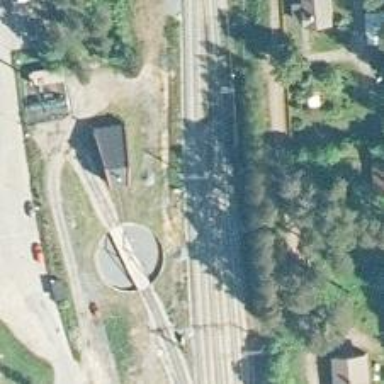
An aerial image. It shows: Railway signal.